Interaction volume radius: 10 \u00c5
Interaction volume height: 15 \u00c5
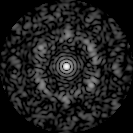
Disorder parameter: 0.6939